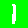
Digit: 1